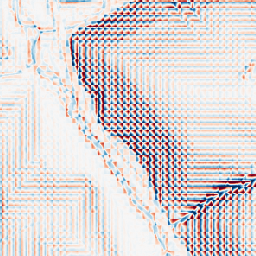
Category: wavelet
Decomposition family: wavelet_biorthogonal
Decomposition parameters: wavelet: bior1.3
level: 3
Upsampling method: linear_exact
Upsampling parameters: scale: 2
Upsampling scale: 2